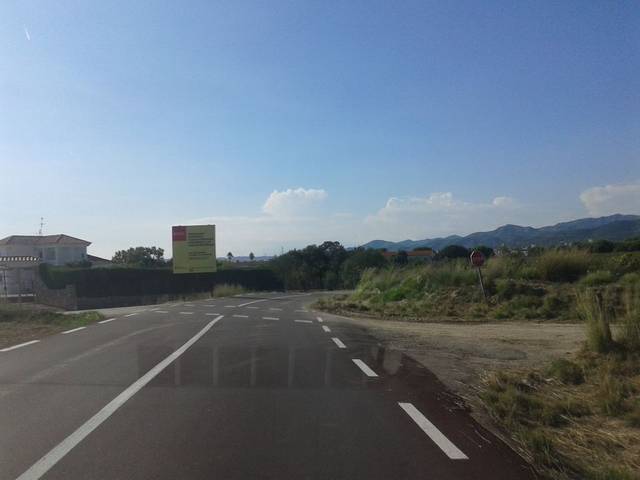
Region: Spain
Coordinates: 41.277, 1.569